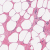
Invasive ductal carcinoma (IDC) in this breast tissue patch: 0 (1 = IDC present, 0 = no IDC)